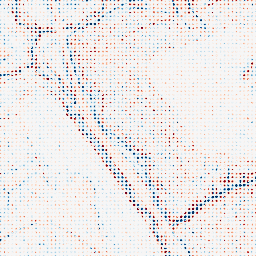
Category: edge_preserving
Decomposition family: anisotropic_diffusion
Decomposition parameters: iterations: 10
kappa: 30
gamma: 0.1
Upsampling method: sinc_blackman
Upsampling parameters: scale: 8
kernel_size: 4
Upsampling scale: 8